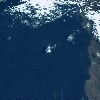
Label: water